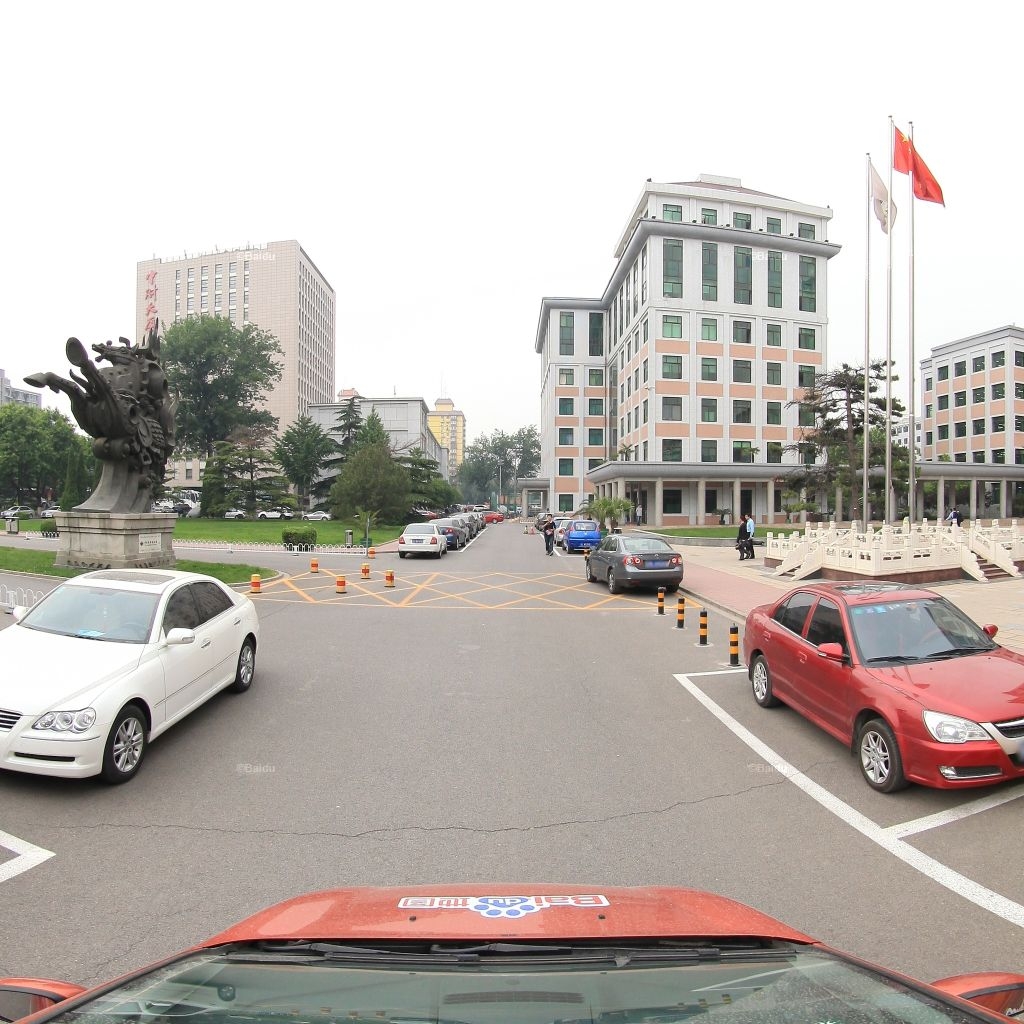
Region: Haidian
Road damage annotations: transverse crack, longitudinal crack